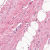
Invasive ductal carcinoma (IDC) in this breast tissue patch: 0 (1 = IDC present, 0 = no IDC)